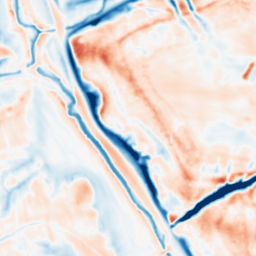
Category: multiscale
Decomposition family: dog_multiscale
Decomposition parameters: sigma_ratio: 1.4
n_scales: 6
base_sigma: 1
Upsampling method: cubic_mitchell
Upsampling parameters: scale: 8
Upsampling scale: 8